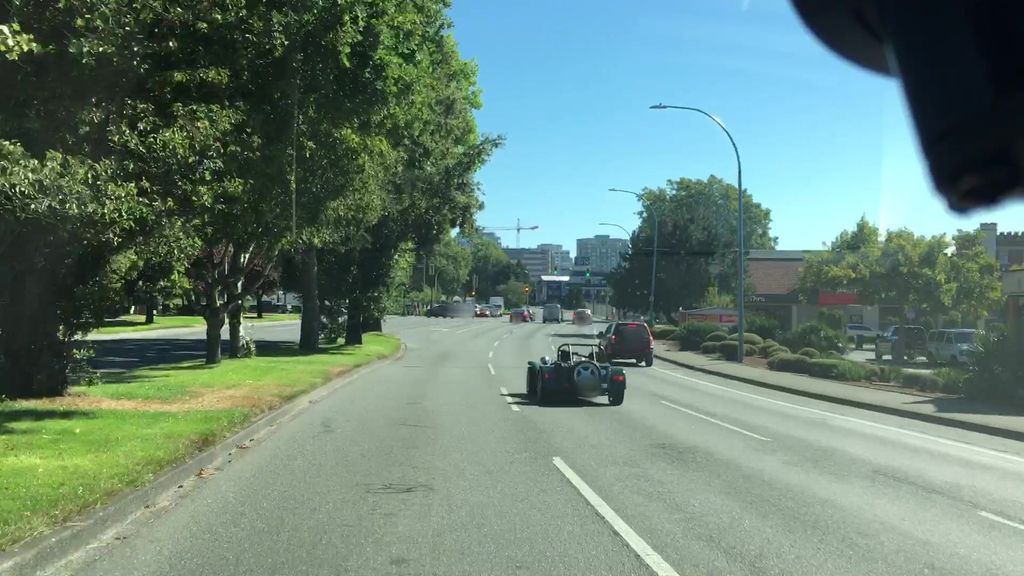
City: victoria